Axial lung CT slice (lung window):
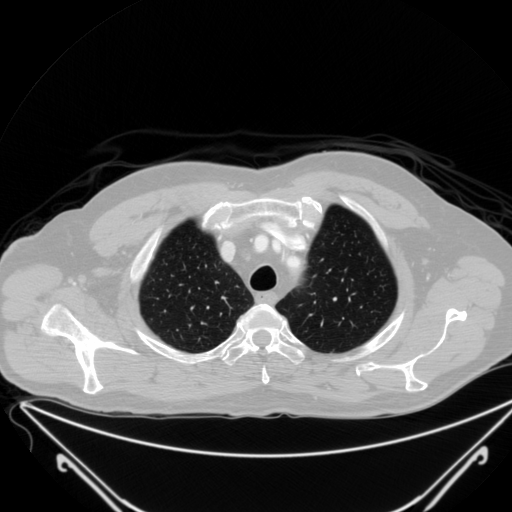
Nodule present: no